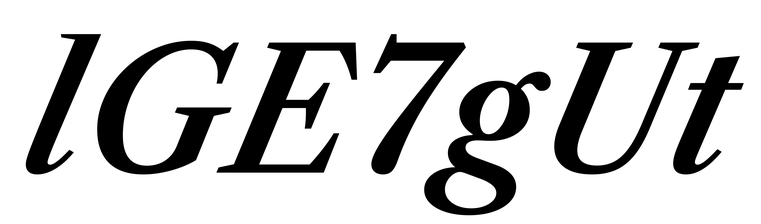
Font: LibreCaslonText-Italic_SemiBold_Italic